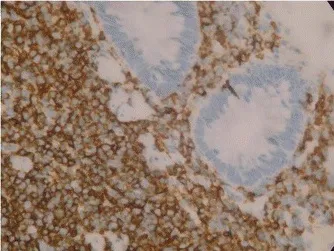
An immunohistochemical study found that the specimen was positive for CD20, CD5, and Bcl-2, and negative for CD10 and cyclin D1, which supported the diagnosis of extranodal marginal zone lymphoma of mucosa-associated lymphoid tissue lymphoma type (b).
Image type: pathology (immunostaining)